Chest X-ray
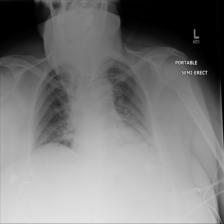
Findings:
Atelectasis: negative
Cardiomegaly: negative
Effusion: negative
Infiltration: negative
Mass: negative
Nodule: negative
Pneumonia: negative
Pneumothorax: negative
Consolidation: negative
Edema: negative
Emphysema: negative
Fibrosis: negative
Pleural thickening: negative
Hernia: negative